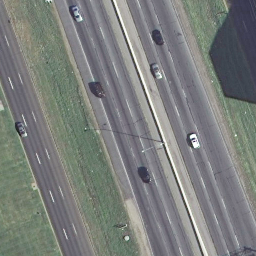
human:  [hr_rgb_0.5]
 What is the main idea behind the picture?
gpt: freeway